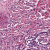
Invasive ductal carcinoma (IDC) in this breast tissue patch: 1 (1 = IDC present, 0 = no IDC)